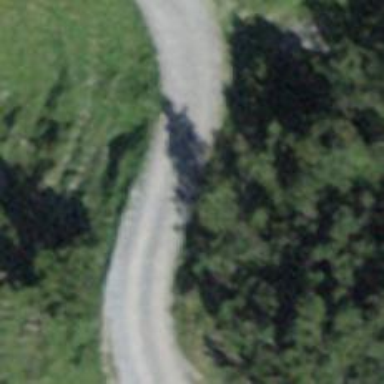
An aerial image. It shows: Pebblestone track with grade3 tracktype.